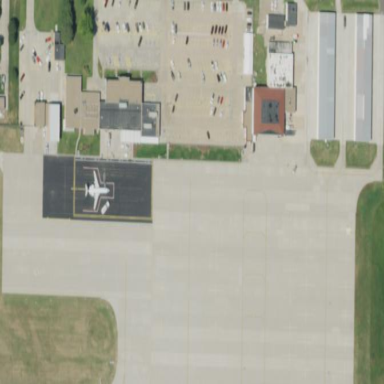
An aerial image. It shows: Apron at the airport.